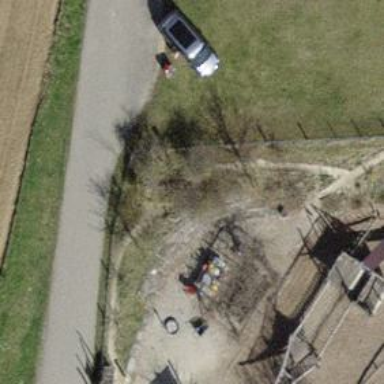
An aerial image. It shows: Picnic site for tourists.